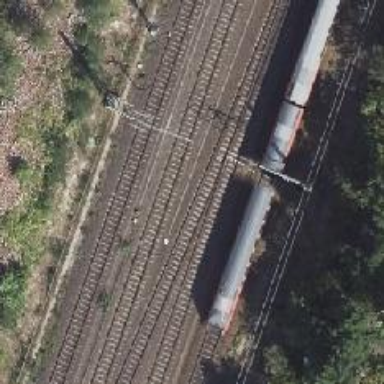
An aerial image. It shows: Railway signal.